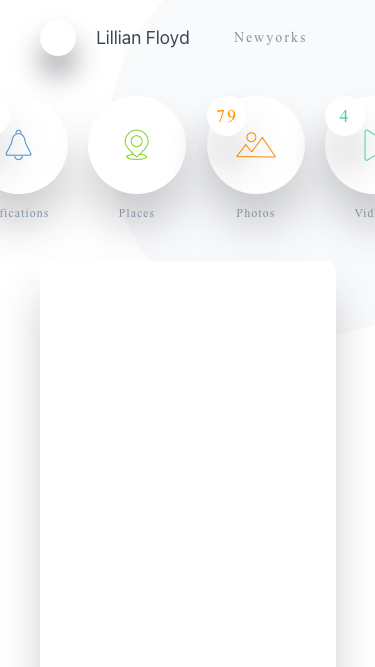
Text in this UI design:
Places
8
Photos
79
Videos
4
Newyorks
Lillian Floyd